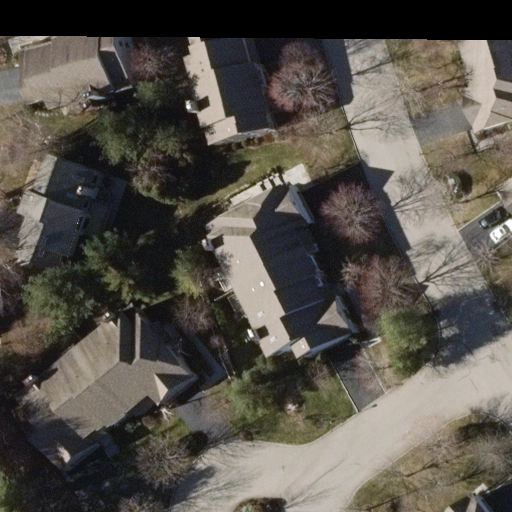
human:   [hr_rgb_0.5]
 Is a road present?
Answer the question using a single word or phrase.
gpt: yes

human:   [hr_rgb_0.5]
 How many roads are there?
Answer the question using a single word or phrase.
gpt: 3

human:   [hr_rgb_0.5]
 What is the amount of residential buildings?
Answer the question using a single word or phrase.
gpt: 11

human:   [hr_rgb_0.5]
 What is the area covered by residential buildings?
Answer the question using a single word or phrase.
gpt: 2507m2

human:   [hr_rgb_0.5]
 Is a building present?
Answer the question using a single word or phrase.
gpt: yes

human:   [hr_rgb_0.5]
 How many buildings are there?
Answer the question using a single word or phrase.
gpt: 11

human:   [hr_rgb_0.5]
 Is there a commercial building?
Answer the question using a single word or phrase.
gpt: no

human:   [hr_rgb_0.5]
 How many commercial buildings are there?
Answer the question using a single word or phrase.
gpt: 0

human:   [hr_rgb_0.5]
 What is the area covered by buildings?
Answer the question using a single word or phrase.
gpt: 2507m2

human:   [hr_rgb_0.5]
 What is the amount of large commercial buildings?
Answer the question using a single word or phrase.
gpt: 0

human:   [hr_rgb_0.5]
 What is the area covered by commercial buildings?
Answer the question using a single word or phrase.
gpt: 0m2

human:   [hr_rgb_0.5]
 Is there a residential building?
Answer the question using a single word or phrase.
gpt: yes

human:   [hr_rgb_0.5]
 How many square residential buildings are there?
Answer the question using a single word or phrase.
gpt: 0

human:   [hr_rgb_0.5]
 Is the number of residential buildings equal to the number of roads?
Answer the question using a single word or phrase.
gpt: no

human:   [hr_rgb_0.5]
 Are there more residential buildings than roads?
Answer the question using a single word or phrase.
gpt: yes

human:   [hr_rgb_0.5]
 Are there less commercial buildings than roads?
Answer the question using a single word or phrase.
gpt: yes

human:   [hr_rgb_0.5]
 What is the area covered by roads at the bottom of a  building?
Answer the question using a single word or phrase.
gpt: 0m2

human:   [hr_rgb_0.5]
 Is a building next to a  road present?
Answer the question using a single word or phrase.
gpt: yes

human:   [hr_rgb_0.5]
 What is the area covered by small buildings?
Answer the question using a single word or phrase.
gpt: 102m2

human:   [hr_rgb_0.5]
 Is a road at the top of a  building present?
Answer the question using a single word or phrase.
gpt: yes

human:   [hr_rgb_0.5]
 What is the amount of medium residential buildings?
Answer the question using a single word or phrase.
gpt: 9

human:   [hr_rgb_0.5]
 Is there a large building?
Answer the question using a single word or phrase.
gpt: no

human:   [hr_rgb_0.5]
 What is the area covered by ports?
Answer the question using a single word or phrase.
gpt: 0m2

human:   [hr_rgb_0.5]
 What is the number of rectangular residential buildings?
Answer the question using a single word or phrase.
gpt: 1

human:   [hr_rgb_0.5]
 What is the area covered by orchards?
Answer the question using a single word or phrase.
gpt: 0m2

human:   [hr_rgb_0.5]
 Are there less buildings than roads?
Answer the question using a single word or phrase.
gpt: no

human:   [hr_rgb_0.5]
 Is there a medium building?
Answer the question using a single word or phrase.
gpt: yes

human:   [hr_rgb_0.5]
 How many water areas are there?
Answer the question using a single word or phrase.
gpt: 0

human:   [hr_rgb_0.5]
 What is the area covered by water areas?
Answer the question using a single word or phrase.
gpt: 0m2

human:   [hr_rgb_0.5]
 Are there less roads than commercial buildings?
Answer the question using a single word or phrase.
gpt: no

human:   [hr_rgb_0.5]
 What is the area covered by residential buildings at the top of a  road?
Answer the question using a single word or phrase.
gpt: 2275m2

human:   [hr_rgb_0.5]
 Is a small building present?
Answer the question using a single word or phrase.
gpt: yes

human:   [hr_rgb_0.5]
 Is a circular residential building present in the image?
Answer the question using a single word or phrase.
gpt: no

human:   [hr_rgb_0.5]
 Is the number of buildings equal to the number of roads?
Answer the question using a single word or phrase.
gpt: no

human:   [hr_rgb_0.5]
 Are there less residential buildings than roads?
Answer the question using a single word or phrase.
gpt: no

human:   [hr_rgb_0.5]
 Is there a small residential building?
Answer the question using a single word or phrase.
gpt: yes

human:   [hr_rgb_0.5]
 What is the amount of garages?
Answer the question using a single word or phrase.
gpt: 0

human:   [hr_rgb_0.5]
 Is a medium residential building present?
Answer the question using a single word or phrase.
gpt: yes

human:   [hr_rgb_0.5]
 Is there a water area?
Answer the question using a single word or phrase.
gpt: no

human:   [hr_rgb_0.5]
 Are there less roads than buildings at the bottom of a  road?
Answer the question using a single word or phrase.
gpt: yes

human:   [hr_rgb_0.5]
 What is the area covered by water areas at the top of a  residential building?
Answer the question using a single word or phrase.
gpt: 0m2

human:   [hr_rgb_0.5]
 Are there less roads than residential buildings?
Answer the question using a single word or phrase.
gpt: yes

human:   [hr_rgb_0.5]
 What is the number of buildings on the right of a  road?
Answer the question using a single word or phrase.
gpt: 5

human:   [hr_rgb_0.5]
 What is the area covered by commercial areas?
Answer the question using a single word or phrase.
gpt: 0m2

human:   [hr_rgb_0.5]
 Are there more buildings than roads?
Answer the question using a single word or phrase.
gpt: yes

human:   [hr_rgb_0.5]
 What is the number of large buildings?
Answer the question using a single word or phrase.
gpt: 0

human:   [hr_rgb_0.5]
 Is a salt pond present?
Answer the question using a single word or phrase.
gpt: no

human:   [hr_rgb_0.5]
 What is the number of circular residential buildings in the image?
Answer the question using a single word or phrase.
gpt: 0

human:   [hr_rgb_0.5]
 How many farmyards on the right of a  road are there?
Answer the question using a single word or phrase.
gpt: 0

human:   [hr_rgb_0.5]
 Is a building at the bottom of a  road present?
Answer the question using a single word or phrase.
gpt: yes

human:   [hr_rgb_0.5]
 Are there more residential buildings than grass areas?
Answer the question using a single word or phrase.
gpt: yes

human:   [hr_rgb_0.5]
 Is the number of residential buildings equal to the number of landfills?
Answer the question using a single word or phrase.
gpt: no

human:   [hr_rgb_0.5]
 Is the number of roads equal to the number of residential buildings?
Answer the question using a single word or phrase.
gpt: no

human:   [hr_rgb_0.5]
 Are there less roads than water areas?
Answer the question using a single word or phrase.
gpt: no

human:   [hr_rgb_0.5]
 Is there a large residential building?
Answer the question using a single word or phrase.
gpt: no

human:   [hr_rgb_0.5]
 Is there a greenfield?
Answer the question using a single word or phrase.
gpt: no

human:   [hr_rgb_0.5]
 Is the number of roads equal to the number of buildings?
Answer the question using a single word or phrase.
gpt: no

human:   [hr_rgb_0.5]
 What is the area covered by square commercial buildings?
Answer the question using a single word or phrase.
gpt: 0m2

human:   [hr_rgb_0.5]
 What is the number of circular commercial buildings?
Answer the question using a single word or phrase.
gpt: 0

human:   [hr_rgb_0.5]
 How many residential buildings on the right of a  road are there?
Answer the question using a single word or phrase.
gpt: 5

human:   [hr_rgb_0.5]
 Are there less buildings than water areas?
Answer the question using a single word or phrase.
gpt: no

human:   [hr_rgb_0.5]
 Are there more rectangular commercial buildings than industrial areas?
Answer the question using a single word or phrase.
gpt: no

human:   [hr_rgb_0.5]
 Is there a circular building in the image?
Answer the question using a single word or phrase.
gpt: no

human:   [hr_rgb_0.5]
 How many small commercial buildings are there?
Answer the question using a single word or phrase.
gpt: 0